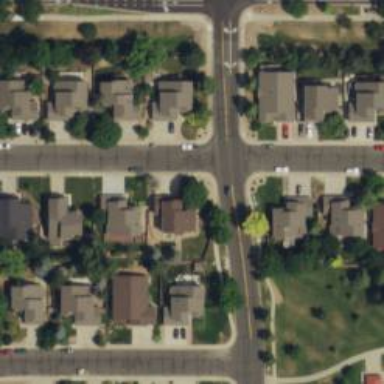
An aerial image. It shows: Neighborhood.